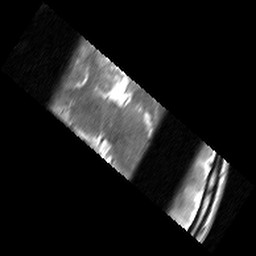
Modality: T2w
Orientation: sagittal
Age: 20
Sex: male
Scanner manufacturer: siemens
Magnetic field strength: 3 T
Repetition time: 7.07 s
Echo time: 0.064 s